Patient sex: M
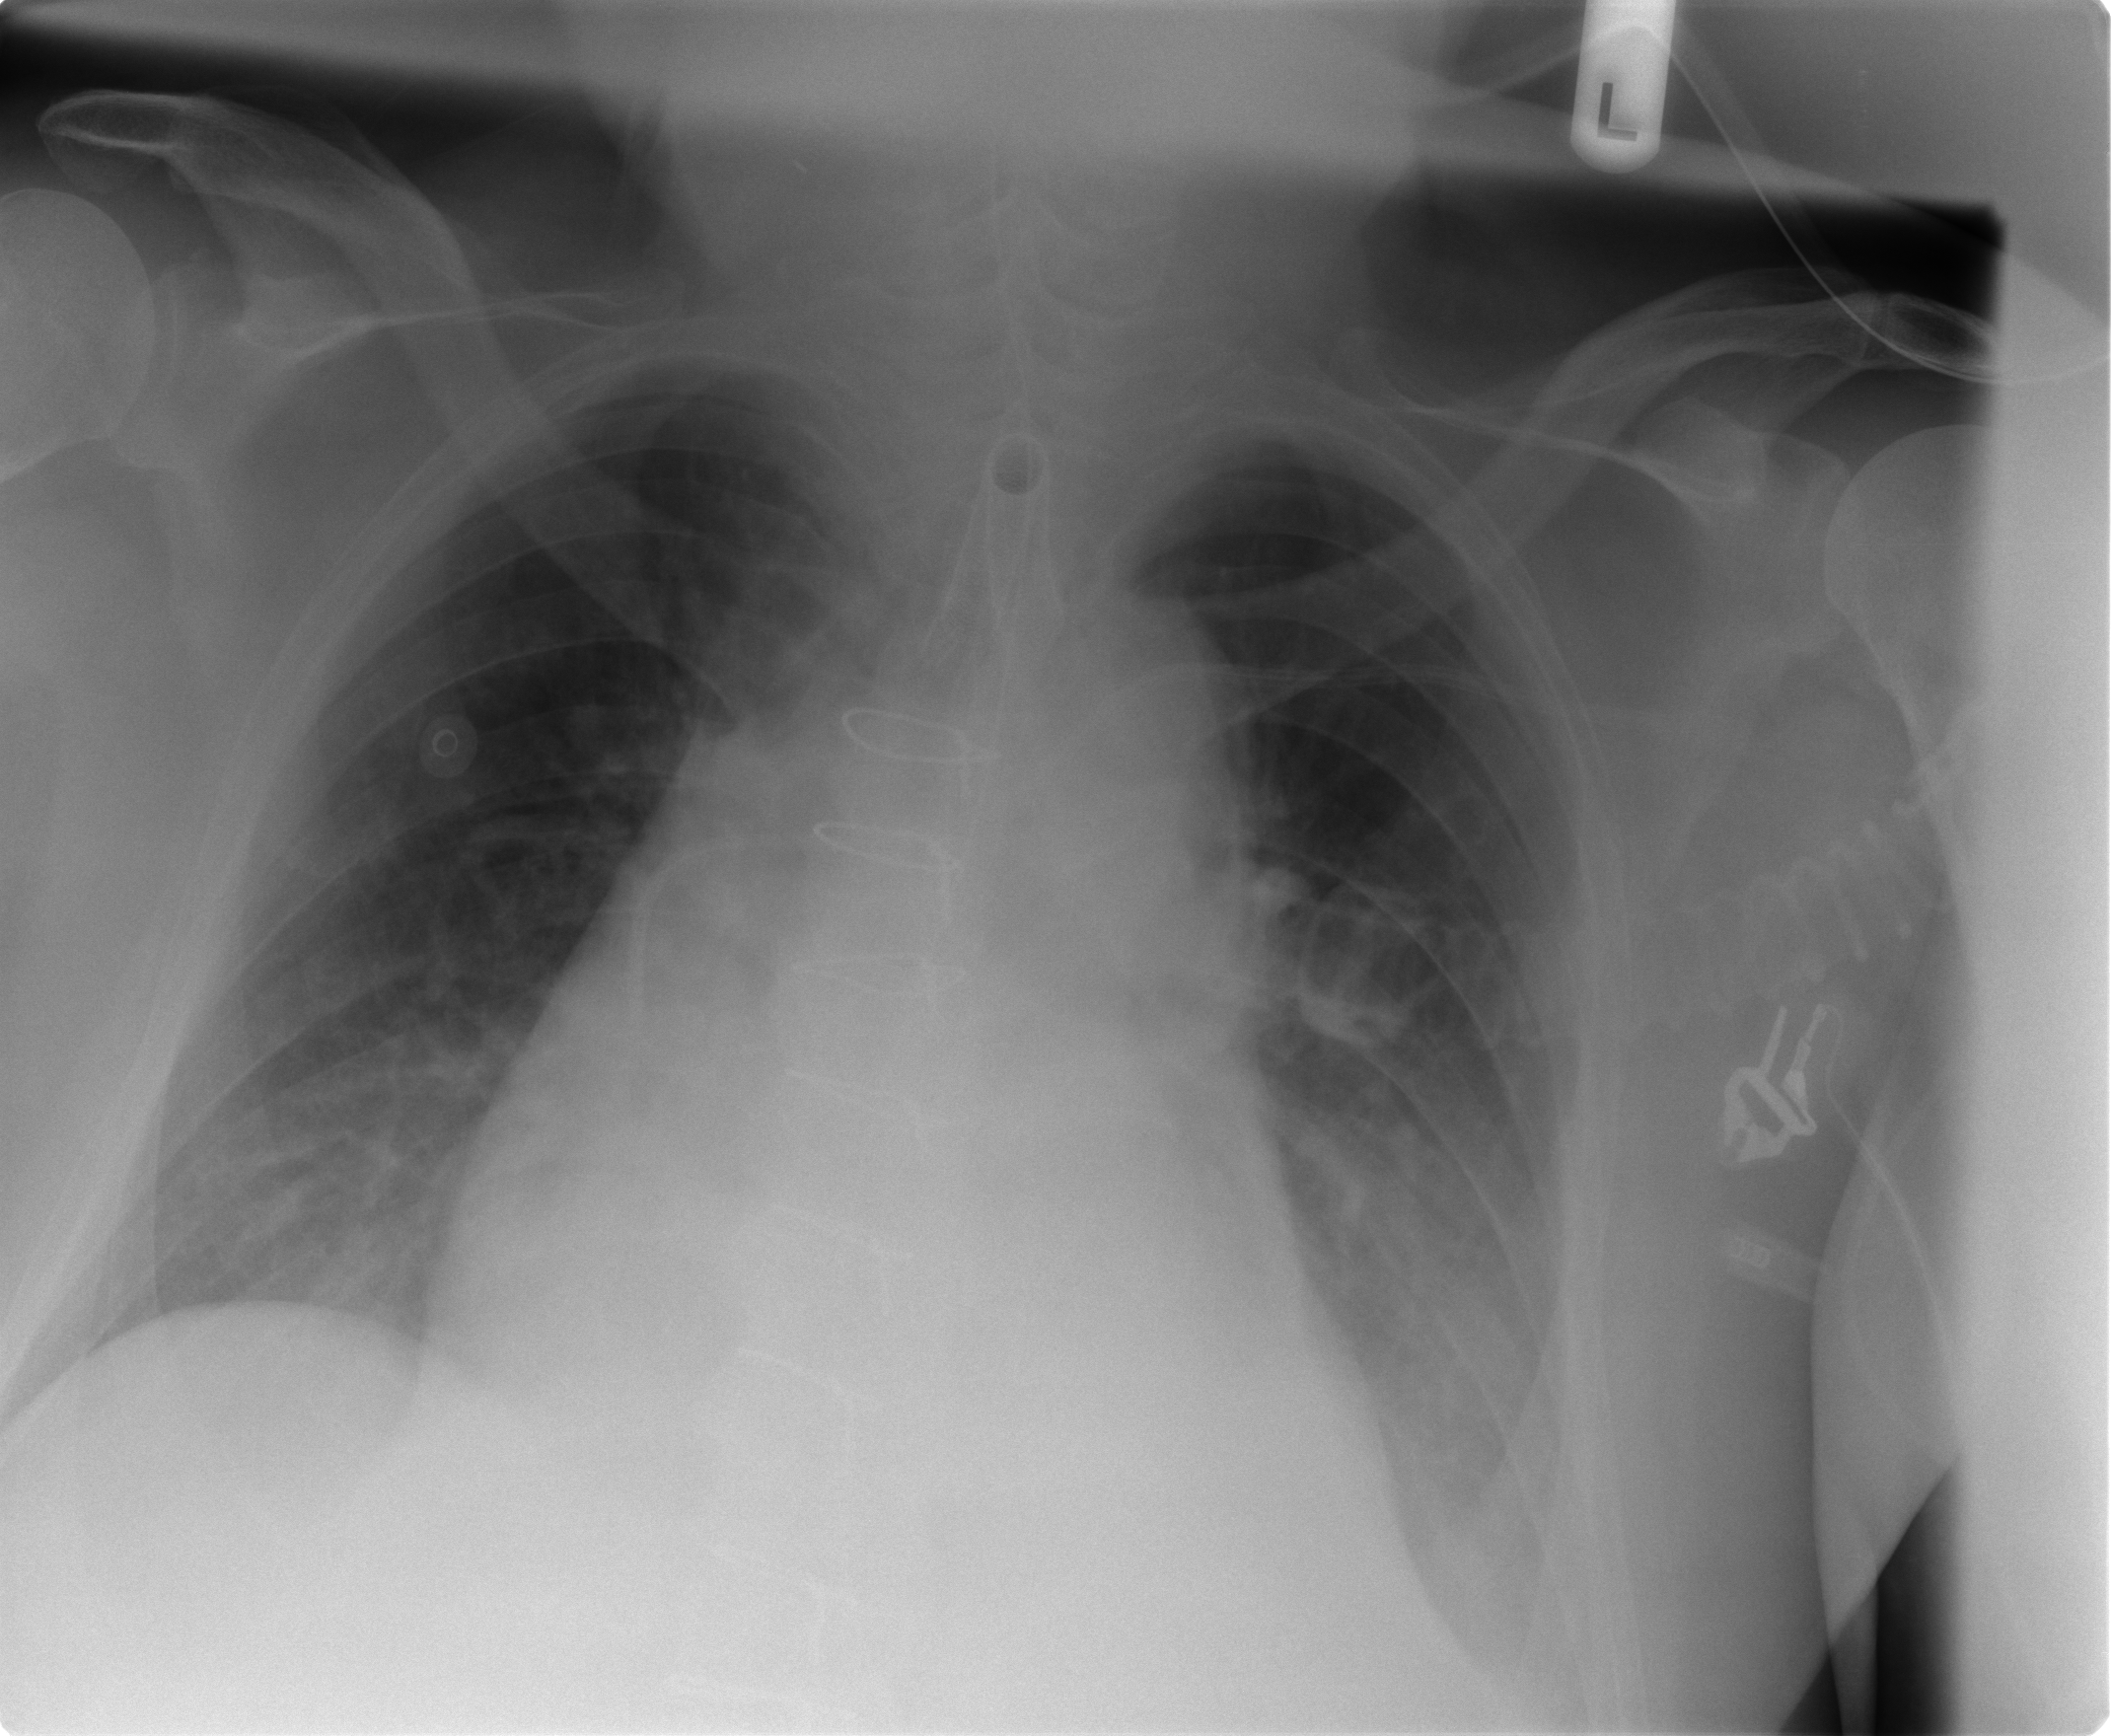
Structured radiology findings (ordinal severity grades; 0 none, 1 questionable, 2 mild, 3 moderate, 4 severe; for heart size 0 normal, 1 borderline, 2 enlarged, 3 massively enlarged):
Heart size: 2
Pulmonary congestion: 2
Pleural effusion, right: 1
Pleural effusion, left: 1
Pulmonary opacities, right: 0
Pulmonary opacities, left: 0
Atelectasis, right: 1
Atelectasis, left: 1